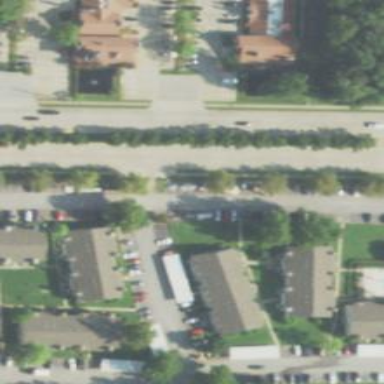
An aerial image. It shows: Living street.